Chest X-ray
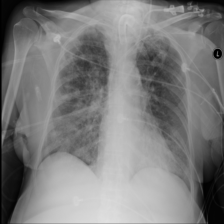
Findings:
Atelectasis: negative
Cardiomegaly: negative
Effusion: negative
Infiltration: positive
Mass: negative
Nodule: negative
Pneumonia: negative
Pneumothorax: negative
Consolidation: negative
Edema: negative
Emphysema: negative
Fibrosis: positive
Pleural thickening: negative
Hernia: negative